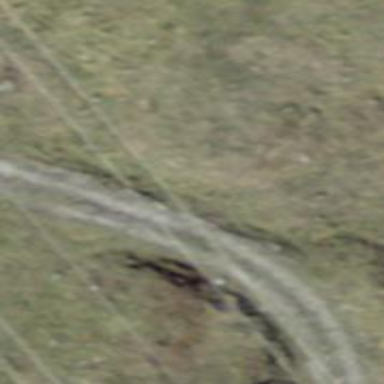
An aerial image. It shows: Track with ground surface. The track is Grade 4.